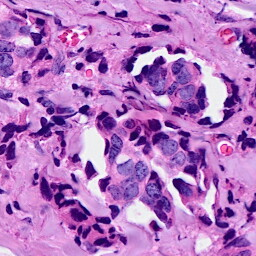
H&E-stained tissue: Breast